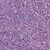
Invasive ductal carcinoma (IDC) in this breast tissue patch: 1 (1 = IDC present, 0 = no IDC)